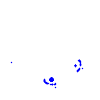
Particle: pion